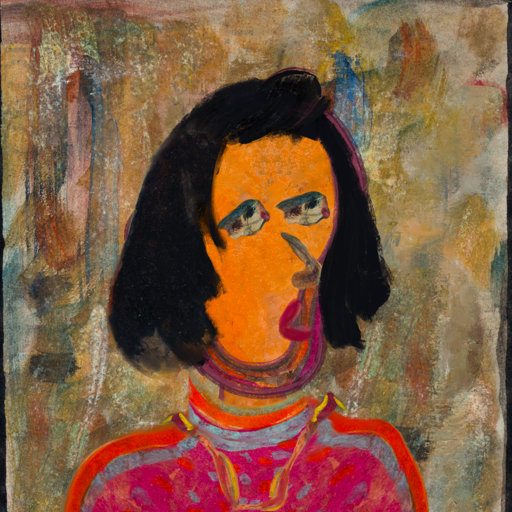
Background: Pipe, Head And Neck Side: Hypocrite_w_Hair, Face Side: Pipe, Bust: Sisters, Hair Side: Mosgoul, Head Accessory: Blank, Second Necklace: Gypsy_Mother_1, Necklace: Sisters, Baby: Blank